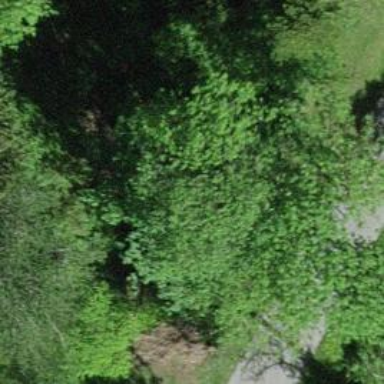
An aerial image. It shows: Culvert tunnel.